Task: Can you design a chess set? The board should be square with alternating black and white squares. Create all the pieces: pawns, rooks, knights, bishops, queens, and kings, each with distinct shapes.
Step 1334:
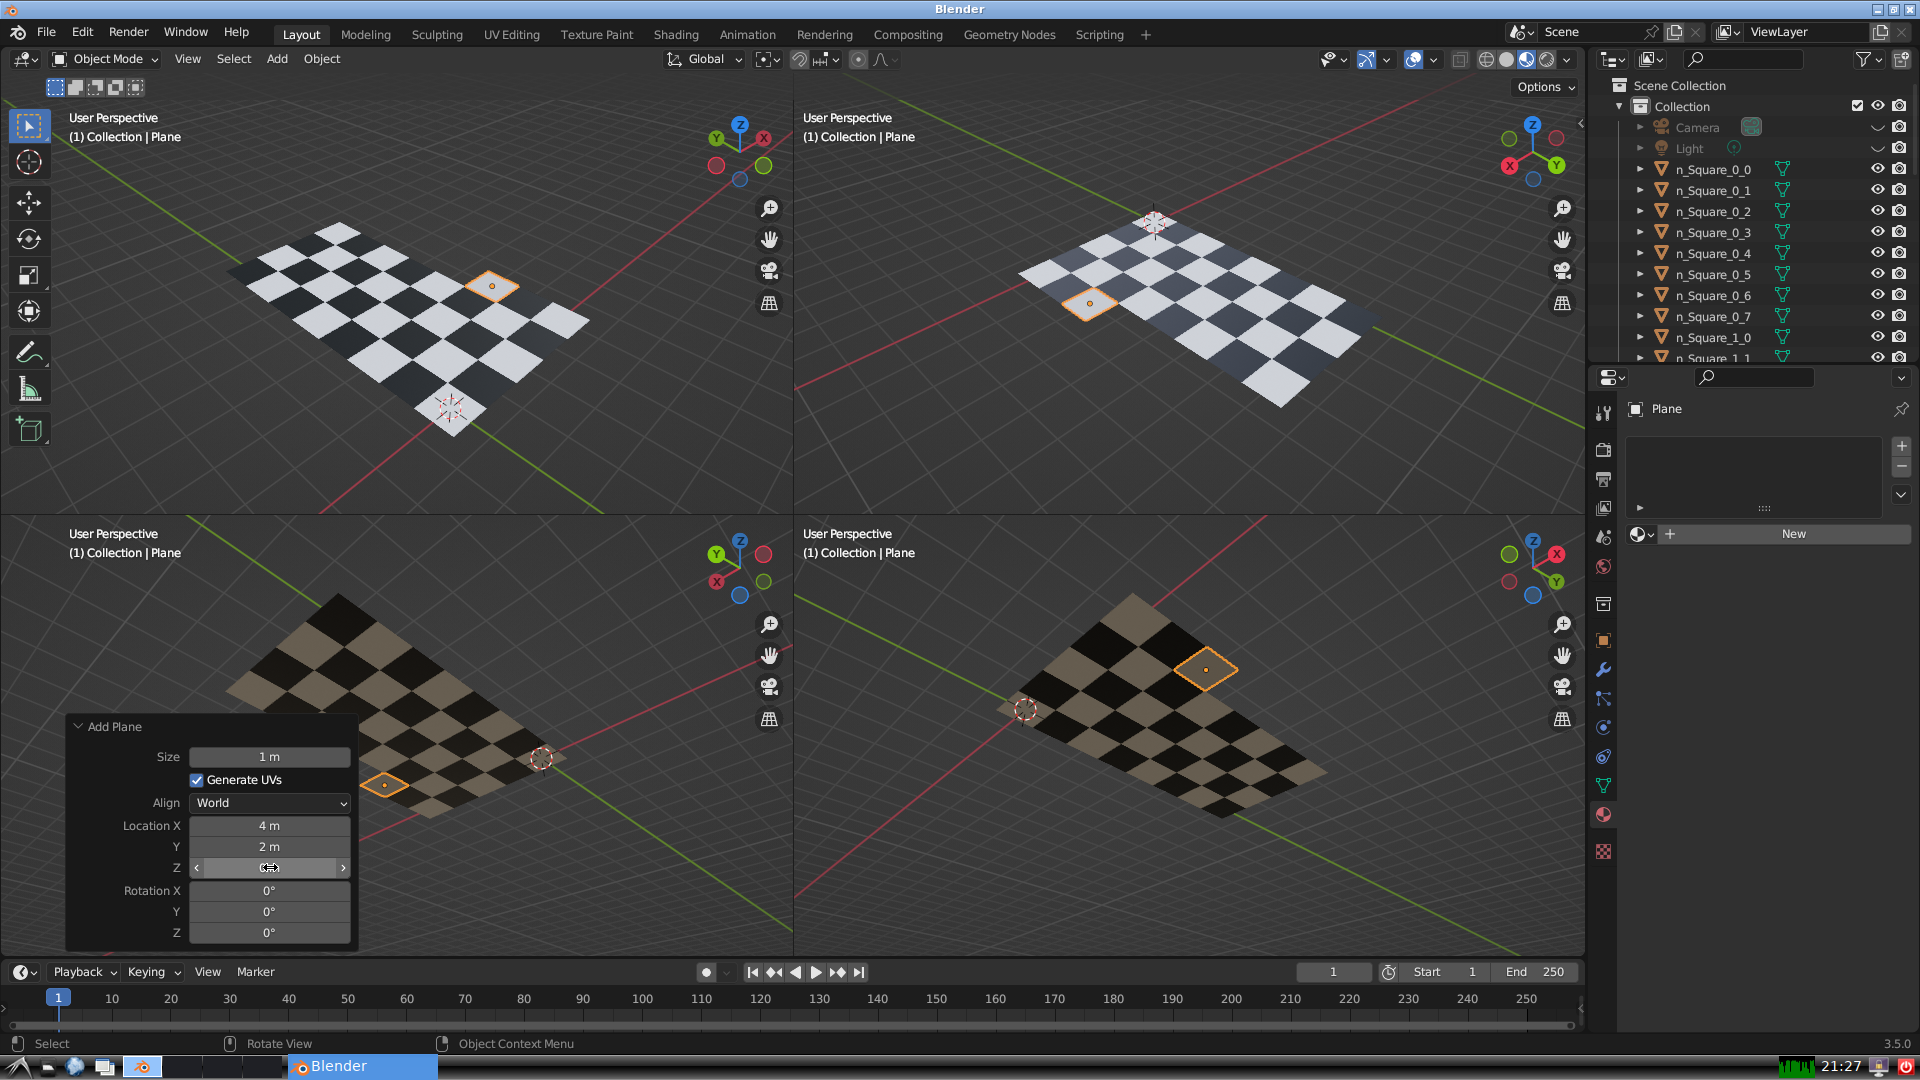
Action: {"mouse_move": [960, 540]}